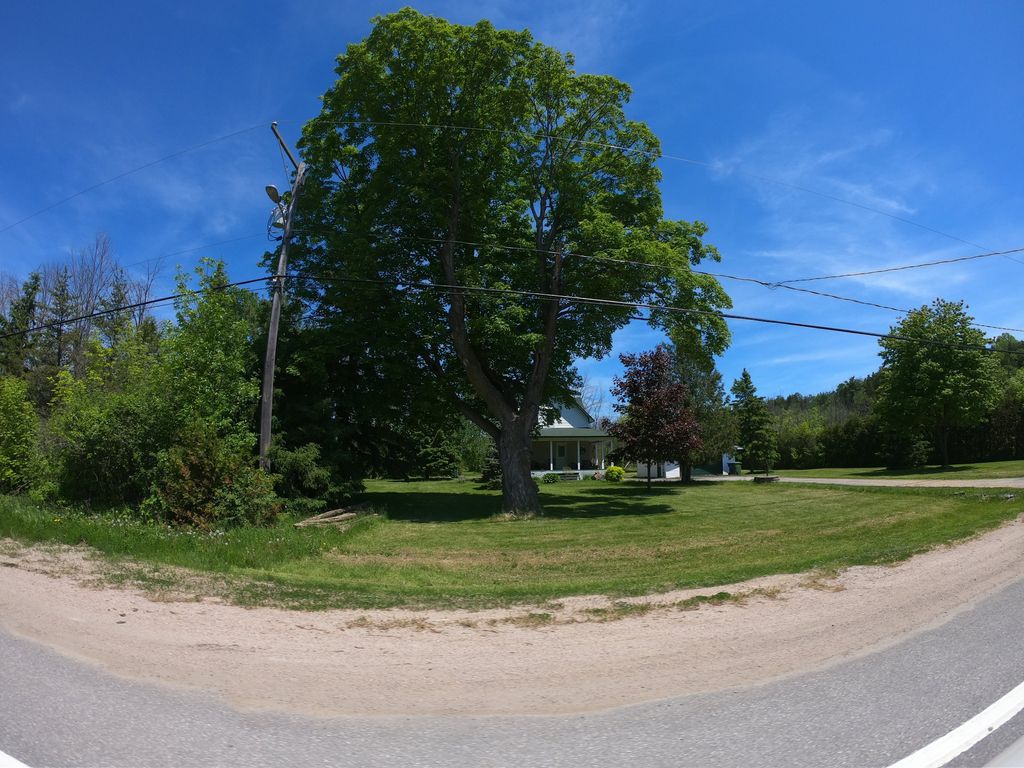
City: ottawa-gatineau